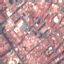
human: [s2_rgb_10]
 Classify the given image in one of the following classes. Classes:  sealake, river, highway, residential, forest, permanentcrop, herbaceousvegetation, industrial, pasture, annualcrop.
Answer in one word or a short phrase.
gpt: Residential